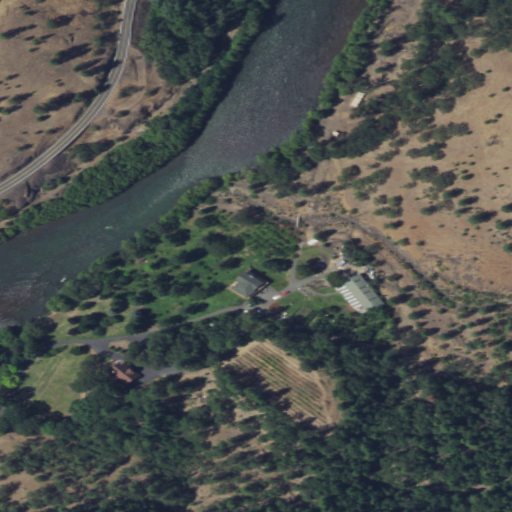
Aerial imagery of valley in Washington named Wheeler Canyon containing evergreen forest, shrub, low intensity development, open water, woody wetlands, mixed forest, medium intensity development, herbaceous wetlands, open development, and grassland